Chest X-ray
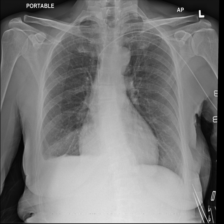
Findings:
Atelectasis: positive
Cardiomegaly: negative
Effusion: positive
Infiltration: positive
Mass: negative
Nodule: negative
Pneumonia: negative
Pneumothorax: negative
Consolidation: negative
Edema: negative
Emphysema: negative
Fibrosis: negative
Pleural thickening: negative
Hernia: negative